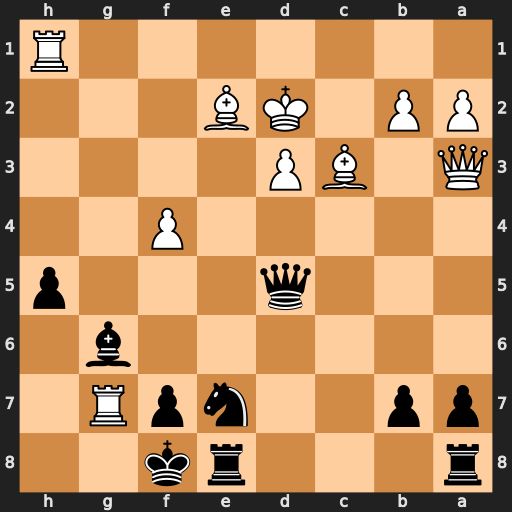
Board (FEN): r3rk2/pp2npR1/6b1/3q3p/5P2/Q1BP4/PP1KB3/7R
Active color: b
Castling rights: -
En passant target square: -
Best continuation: Qxh1 f5 Bxf5